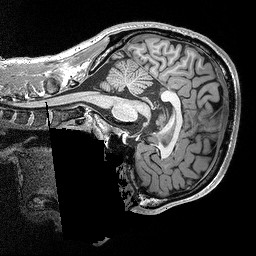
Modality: T1w
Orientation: sagittal
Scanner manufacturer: siemens
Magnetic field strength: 3 T
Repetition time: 2.3 s
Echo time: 0.00298 s